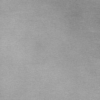
Label: dusty